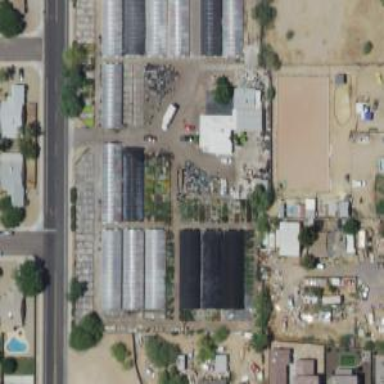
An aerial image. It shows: Plant nursery area.